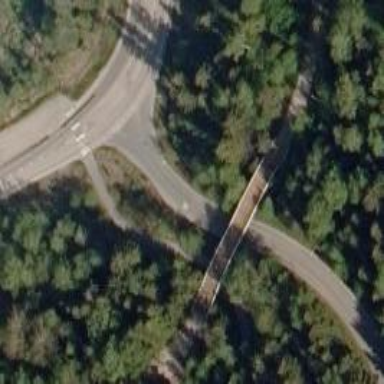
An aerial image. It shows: Road with "give way" sign.